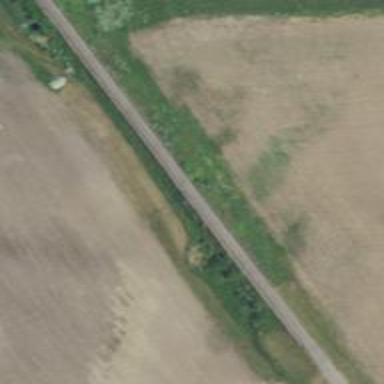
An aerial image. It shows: Abandoned railway adjacent to asphalt cycleway. Also suitable for Nordic skiing.